Brain MRI, t2w sequence, axial 2D slice.
Patient: age 37, sex F, weight 95 kg, height 1.95 m
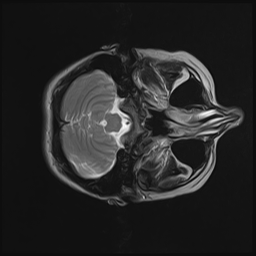